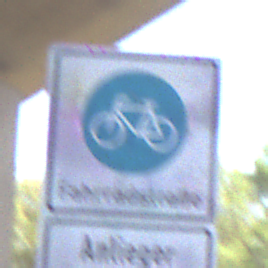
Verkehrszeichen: BeginnFahrradstrasse
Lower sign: PersonengruppenFrei2
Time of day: Midday
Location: Roofed (Underpass)
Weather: Clear
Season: NotSpecified
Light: Natural